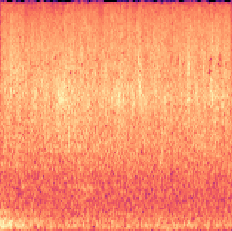
Sound class: Rain